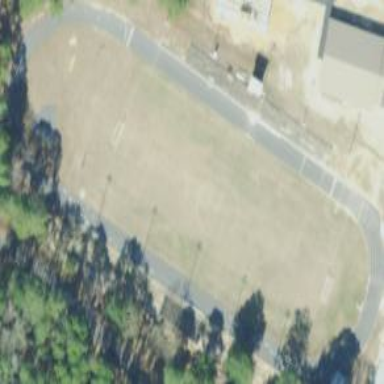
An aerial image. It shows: The paved track on leisure land behind Reidsville Middle School is used for running.